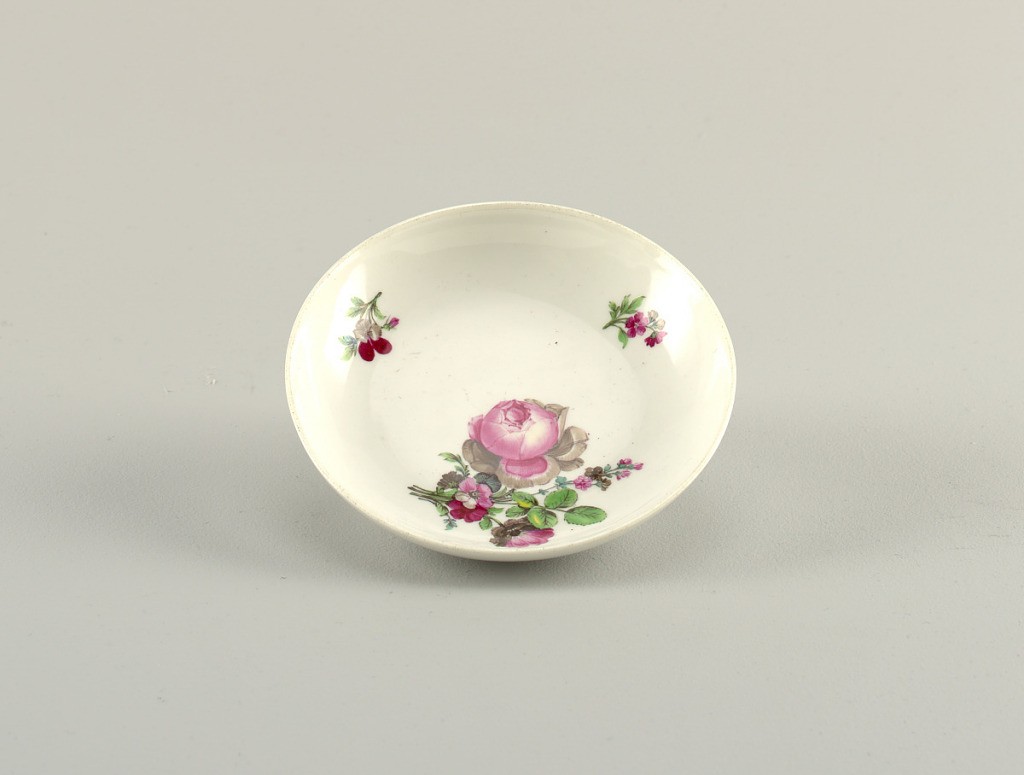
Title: Saucer with Flowers
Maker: Meissen Porcelain Manufactory, German, active from 1710 to the present
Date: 1774–1814
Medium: porcelain, vitreous enamel
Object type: saucer
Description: Smooth, surface with wide marly. Scattered naturalistic European floral sprays.